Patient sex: M
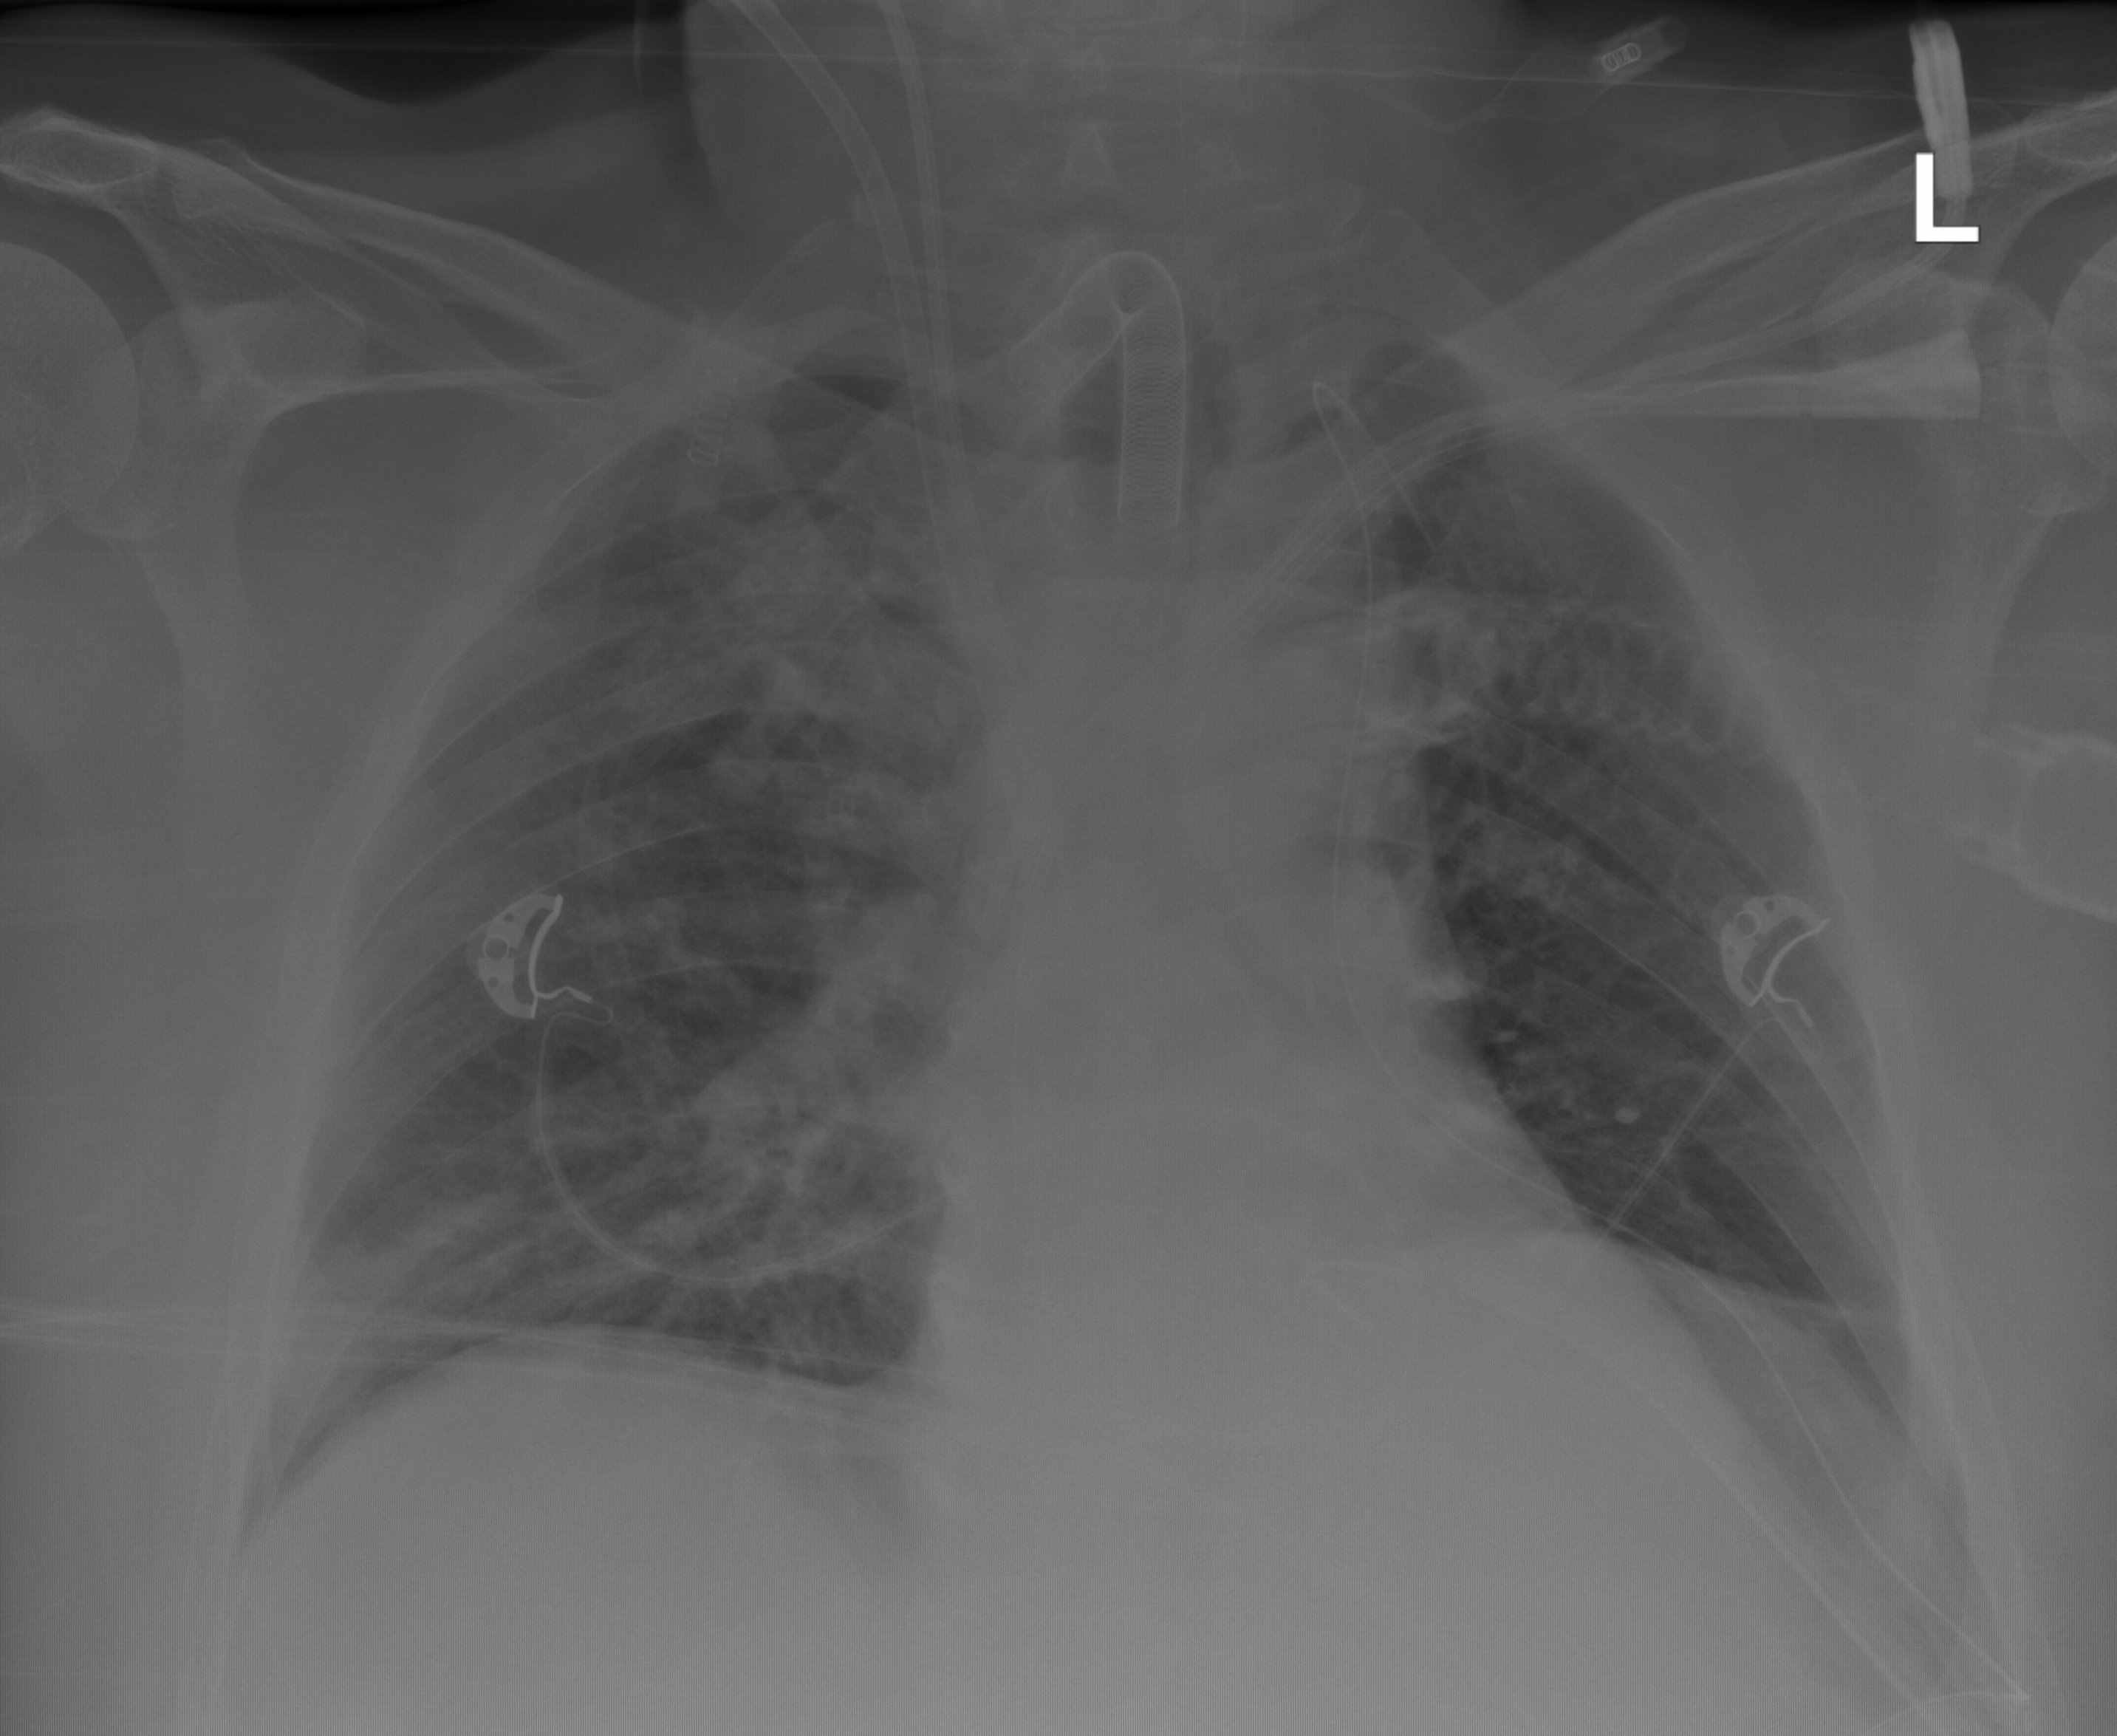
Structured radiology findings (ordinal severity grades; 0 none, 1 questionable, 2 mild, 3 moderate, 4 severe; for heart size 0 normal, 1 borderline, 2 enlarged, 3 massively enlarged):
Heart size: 0
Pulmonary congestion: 0
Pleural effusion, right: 0
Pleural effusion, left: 0
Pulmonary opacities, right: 2
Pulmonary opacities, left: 2
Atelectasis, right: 0
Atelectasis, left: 2